Chest X-ray:
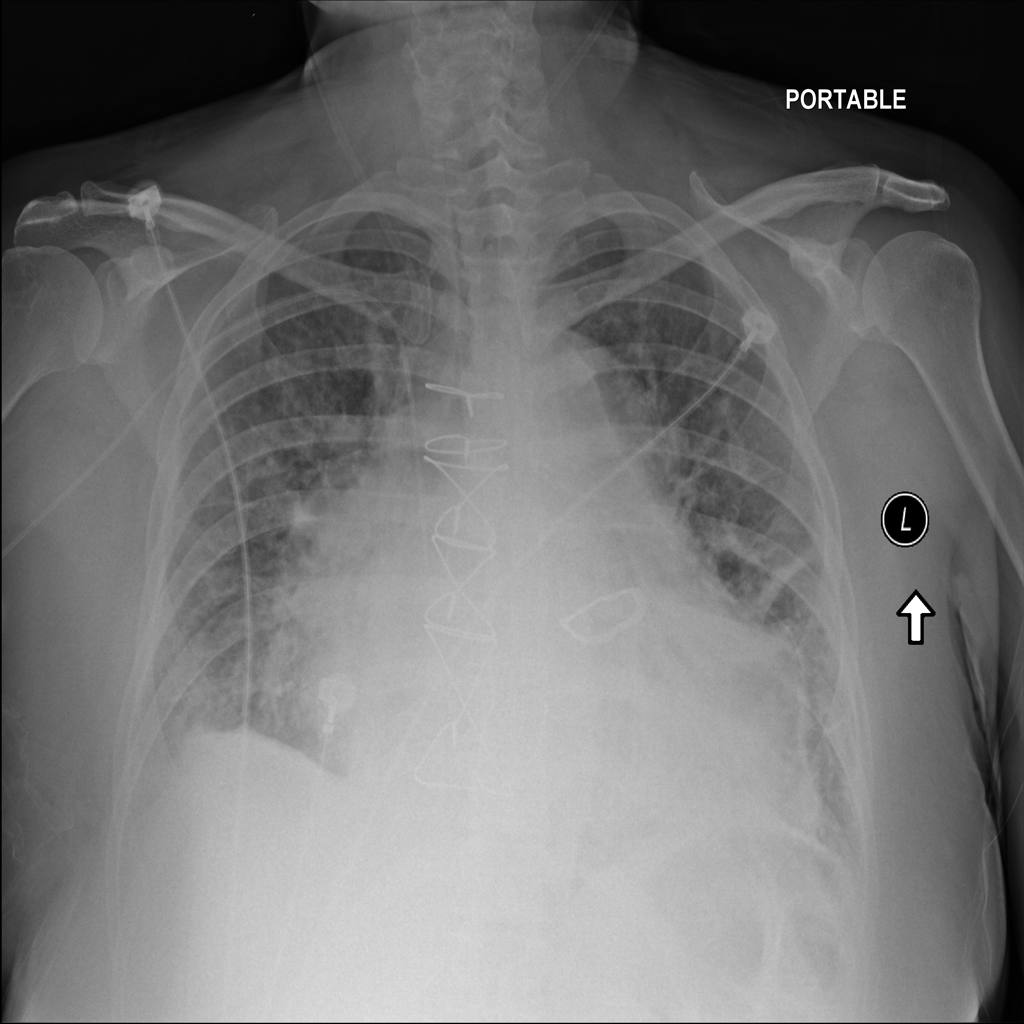
Findings: Cardiomegaly, Effusion, Consolidation
No abnormal finding: no